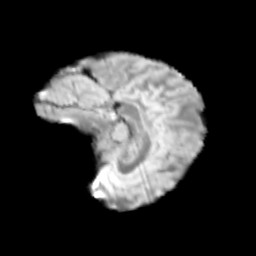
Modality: T2w
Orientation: sagittal
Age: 13
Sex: male
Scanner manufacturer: siemens
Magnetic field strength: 3 T
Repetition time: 3.8 s
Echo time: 0.07 s